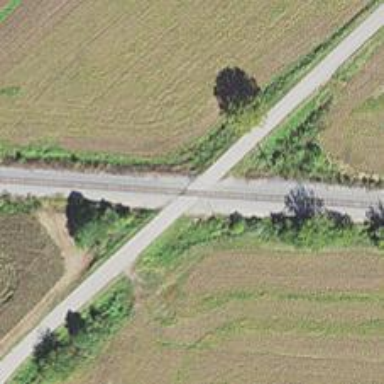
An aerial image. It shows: Railway level crossing.